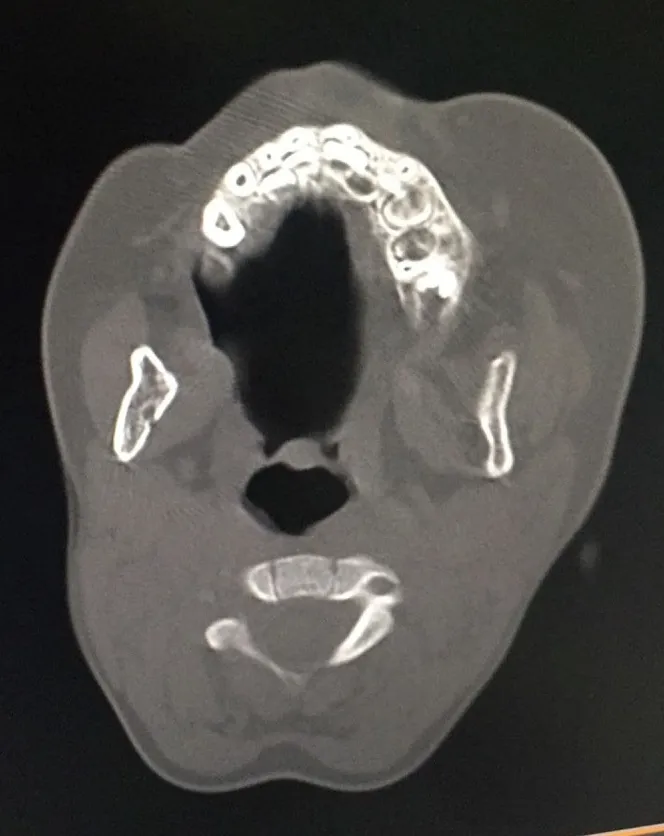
(CT) scan demonstrated a 4.5 cm nodular enhancing lesion with perilesional soft-tissue infiltration.
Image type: radiology (ct)